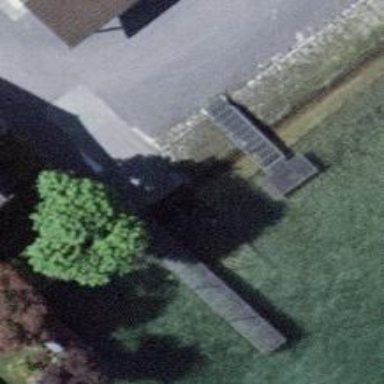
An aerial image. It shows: Slipway on leisure land.